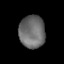
Tissue: skin
Cell type: Epithelial cells
Senescence score: 0.2846
Nuclear area (px): 826
Mean DAPI intensity: 108.414